Interaction volume radius: 5 \u00c5
Interaction volume height: 20 \u00c5
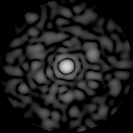
Disorder parameter: 0.8178